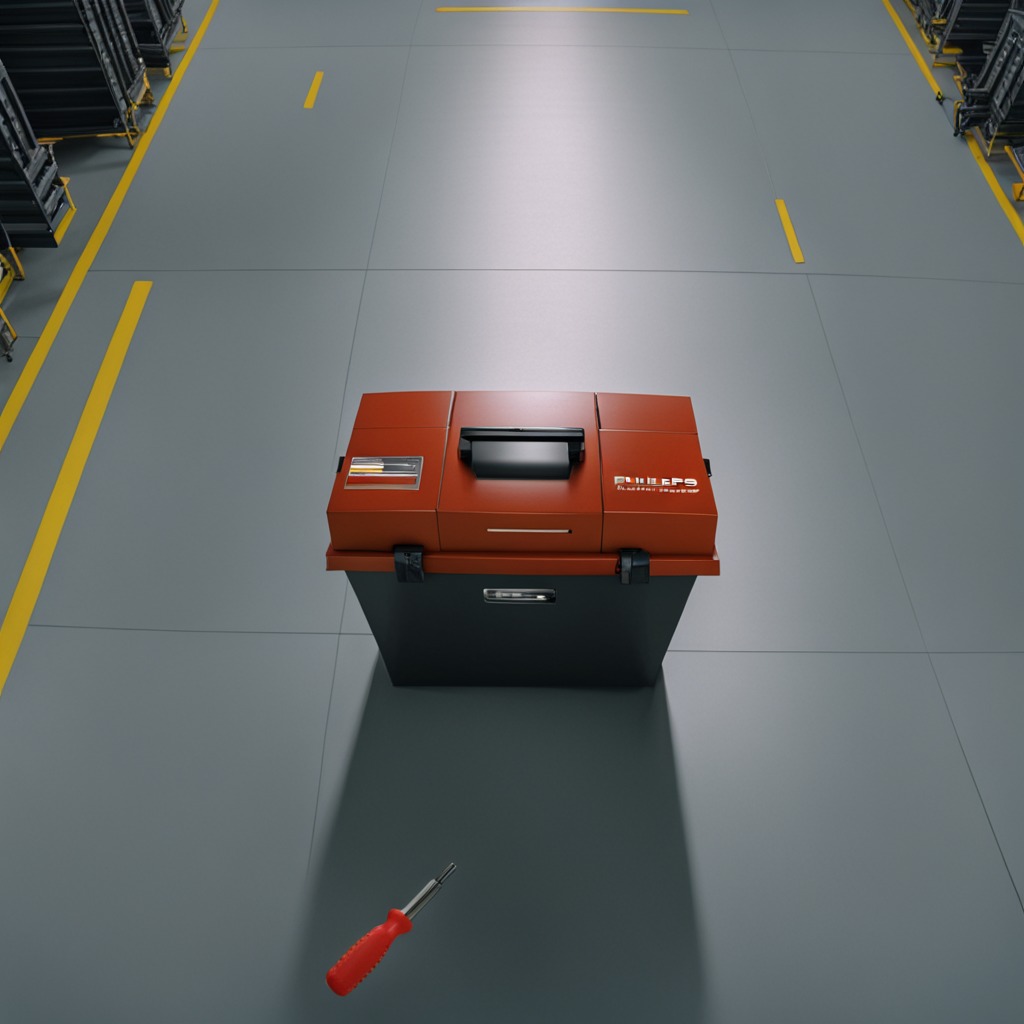
A screwdriver lies on a toolbox surface in an airplane hangar workshop 8K.